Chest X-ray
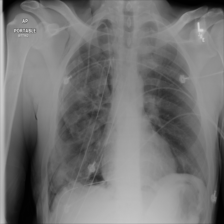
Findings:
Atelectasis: negative
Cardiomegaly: negative
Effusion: negative
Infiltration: negative
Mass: negative
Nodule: negative
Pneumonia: negative
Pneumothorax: positive
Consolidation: negative
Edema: negative
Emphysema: positive
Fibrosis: negative
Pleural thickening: negative
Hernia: negative